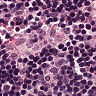
Metastatic tissue present: no